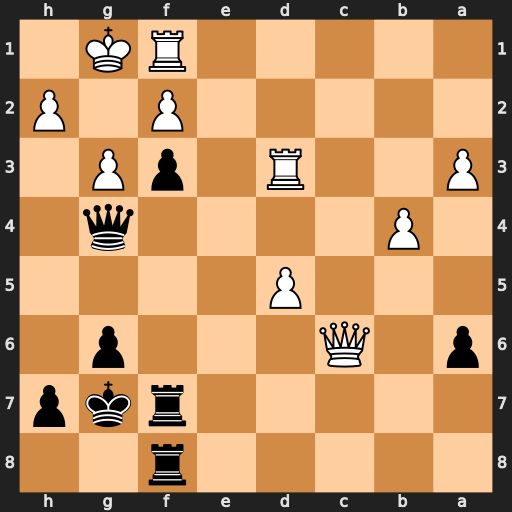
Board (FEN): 5r2/5rkp/p1Q3p1/3P4/1P4q1/P2R1pP1/5P1P/5RK1
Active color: b
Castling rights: -
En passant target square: -
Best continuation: Qh3 Rxf3 Rxf3